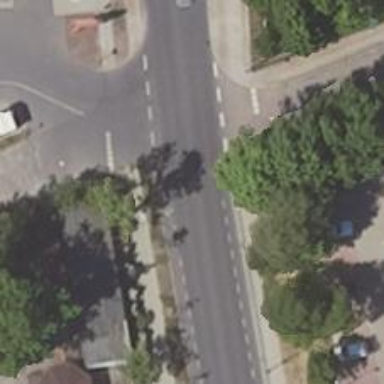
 and there is designated cycle lane on both sides of the road."